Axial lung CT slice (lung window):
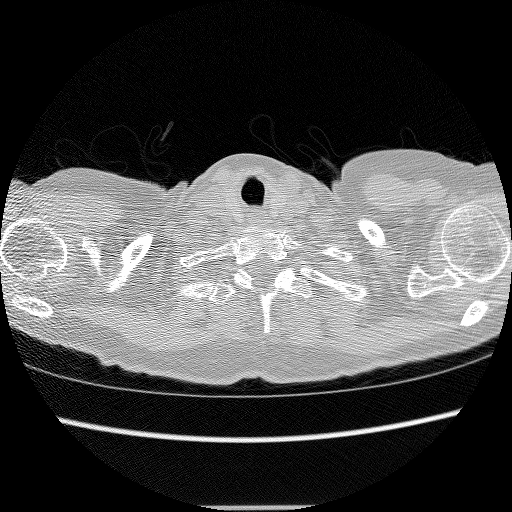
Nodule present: no